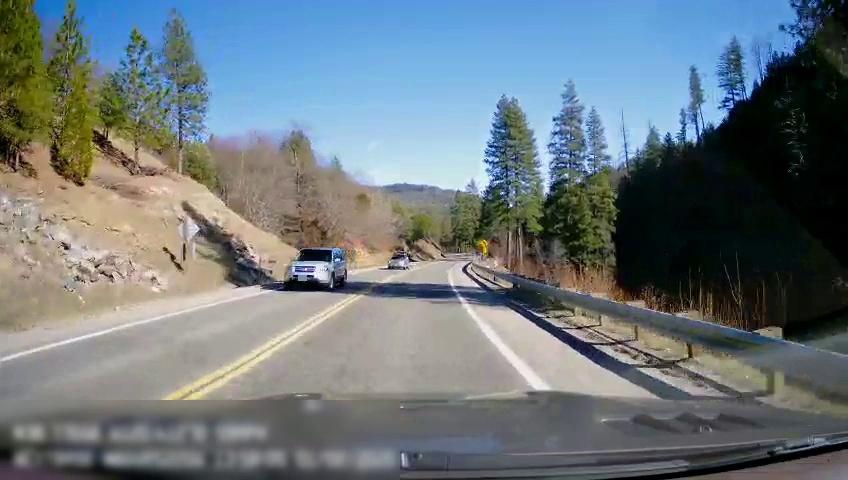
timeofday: Day
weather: Sunny
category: Drivable Space
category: Drivable Space
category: Vehicles | SUV
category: Vehicles | Car
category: Lanes | Opposite Lane
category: Lanes | Current Lane
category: Lanes | Opposite Lane
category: Lanes | Current Lane